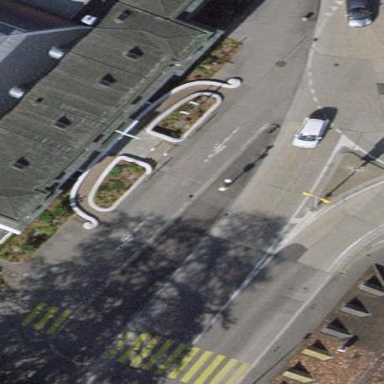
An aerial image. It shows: Asphalt surface with traffic calming island.